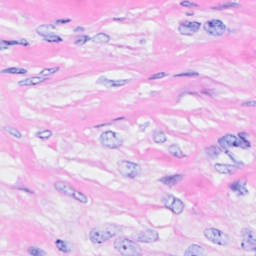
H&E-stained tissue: Breast